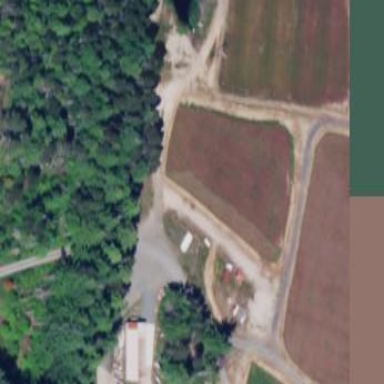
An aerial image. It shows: Farmland with cranberries as the crop.